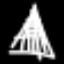
Label: The Eiffel Tower